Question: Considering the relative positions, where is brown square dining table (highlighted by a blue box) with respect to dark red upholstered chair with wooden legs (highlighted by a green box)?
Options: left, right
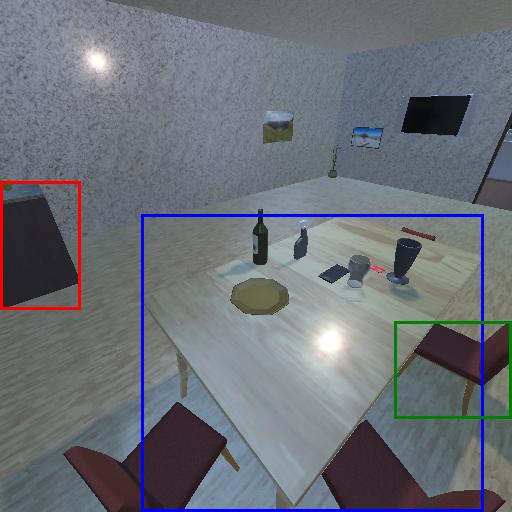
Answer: left